Question: Sorry if this was already explained, but i didn't find similar threads anywhere in web.
Today I opened one project class in IDE and saw an error (red underline), though project was compiled successfully.
So, the code is:
'''
public interface DatasourceImplementation<T extends Entity> {
....
}
public interface Datasource<T extends Entity> {
....
}
public interface DsContext {
@Nullable
<T extends Datasource> T get(String name);
}
'''
And now we call this method like this:
'''
DatasourceImplementation dsImpl = getDsContext().get("dsName");
'''
Idea13 gives me error (incompatible types) - I think that's right.
Idea14 does not show any errors here.
JDK compiles it without errors - that's sad.
Must say, that in our project implementation class of A interface always implements B interface (possibly explains why Idea14 says it is OK), but in my opinion that can't justify this behaviour - because generally I can create class that implements A and doesn't implement B. I want static typization in my code, I do not want to see runtime class cast exceptions.
So, who's wrong here?
Add a screenshot with real classes (not sure it will explain something more, it's just the same as I described)

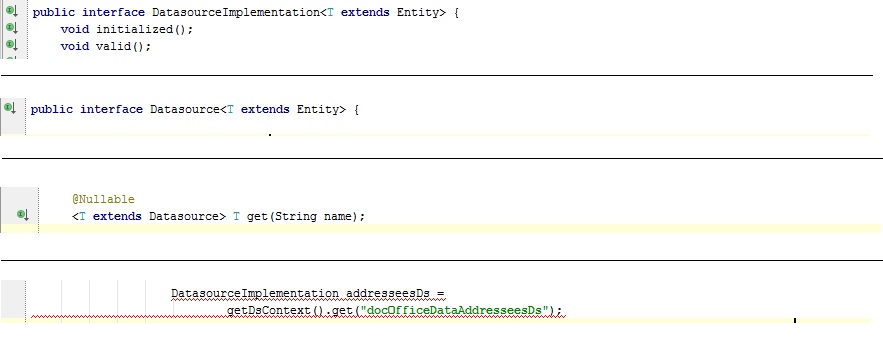
Answer: JDK is correct. The declaration promises to return ANY datasource, if it doesnt match there will be only a runtime error. Compiler may show some serious warnings but should compile it. The original developer of your snippet probably intended to avoid an explicit cast on each call.
Different ways on how to fix it depending on the intent:
1. DataSource<?> get(String name): Caller will need to cast to DatasourceImplementation.
2. <T extends Datasource> T get(Class<T> dsType, String name). The called function can check or select the returned type at runtime, e.g. wether to return Impl1 or Impl2.
3. <T extends Entity>' Datasource<T> get(String name): This was probably intended. Works as long as DatasourceImplementation doesnt need to know the concrete entity-type. If it does need to know it, then <T extends Entity>' Datasource<T> get(Class<T> entityType, String name) would be better .